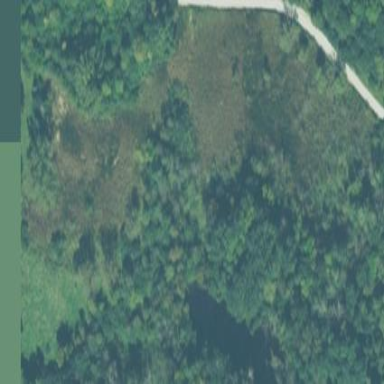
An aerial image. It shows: Marshy wetland area.